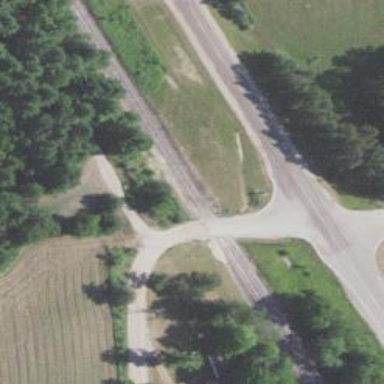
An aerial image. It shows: Railway level crossing.